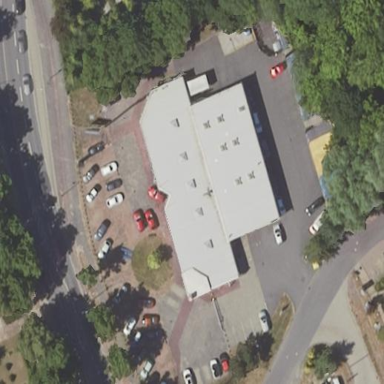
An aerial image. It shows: Building that houses car shop.